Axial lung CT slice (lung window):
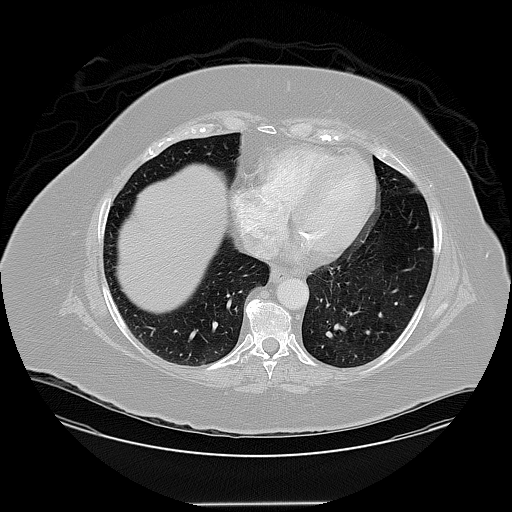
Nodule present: no